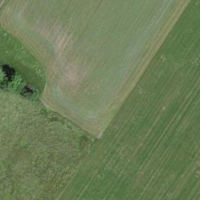
EUNIS habitat code: 52
Species observed at this site:
Prunus padus